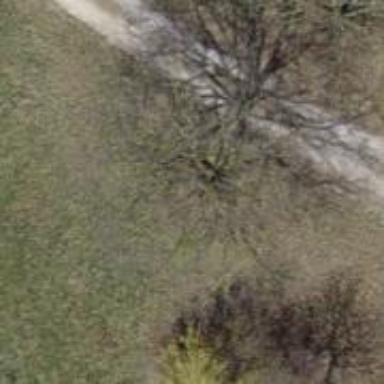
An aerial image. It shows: Single tag "natural: tree."